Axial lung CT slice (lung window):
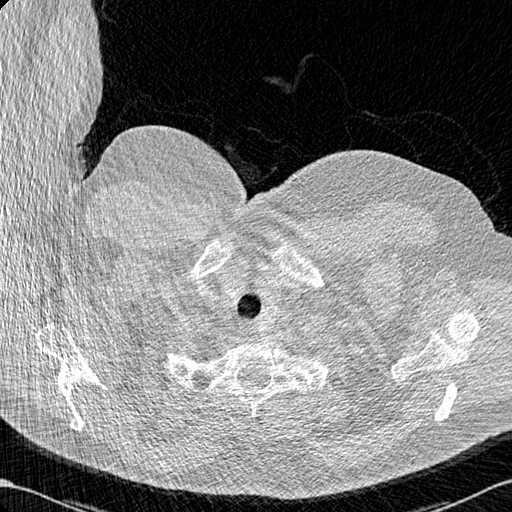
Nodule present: no